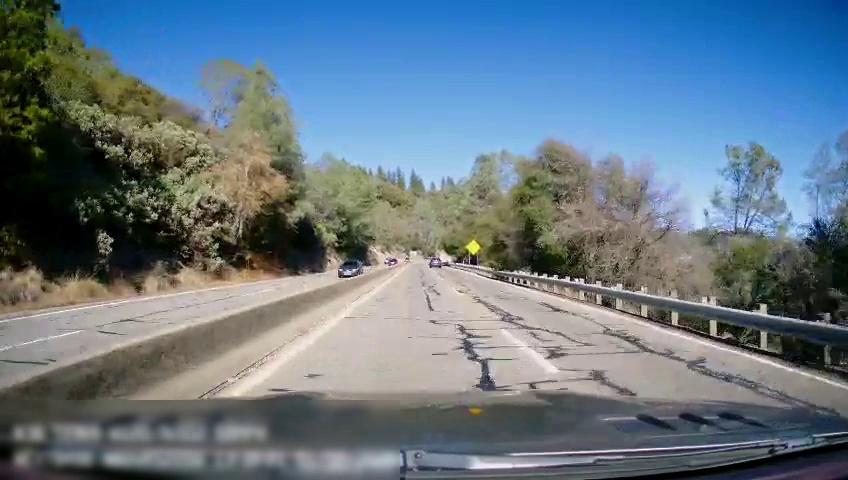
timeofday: Day
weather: Sunny
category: Drivable Space
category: Drivable Space
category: Vehicles | Car
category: Vehicles | SUV
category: Lanes | Opposite Lane
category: Lanes | Opposite Lane
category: Lanes | Current Lane
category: Lanes | Current Lane
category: Lanes | Alternate Lane
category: Traffic | Signs